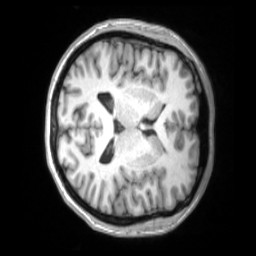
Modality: T1w
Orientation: axial
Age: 42
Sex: female
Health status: ill
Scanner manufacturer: siemens
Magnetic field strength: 3 T
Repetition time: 2.2 s
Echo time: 0.00157 s